Field crop: maize
Growth stage: 2
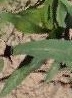
Species: maize